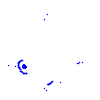
Particle: electron